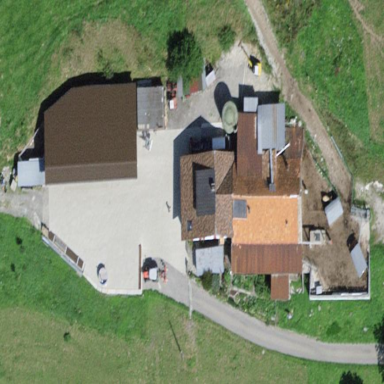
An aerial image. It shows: Farmyard area.